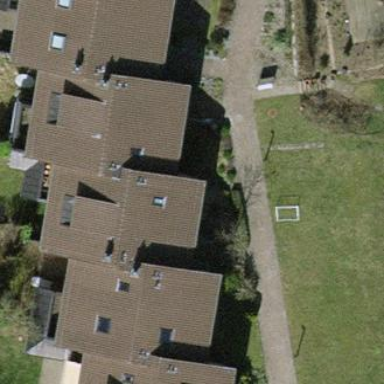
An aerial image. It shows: Terrace building with gabled roof.